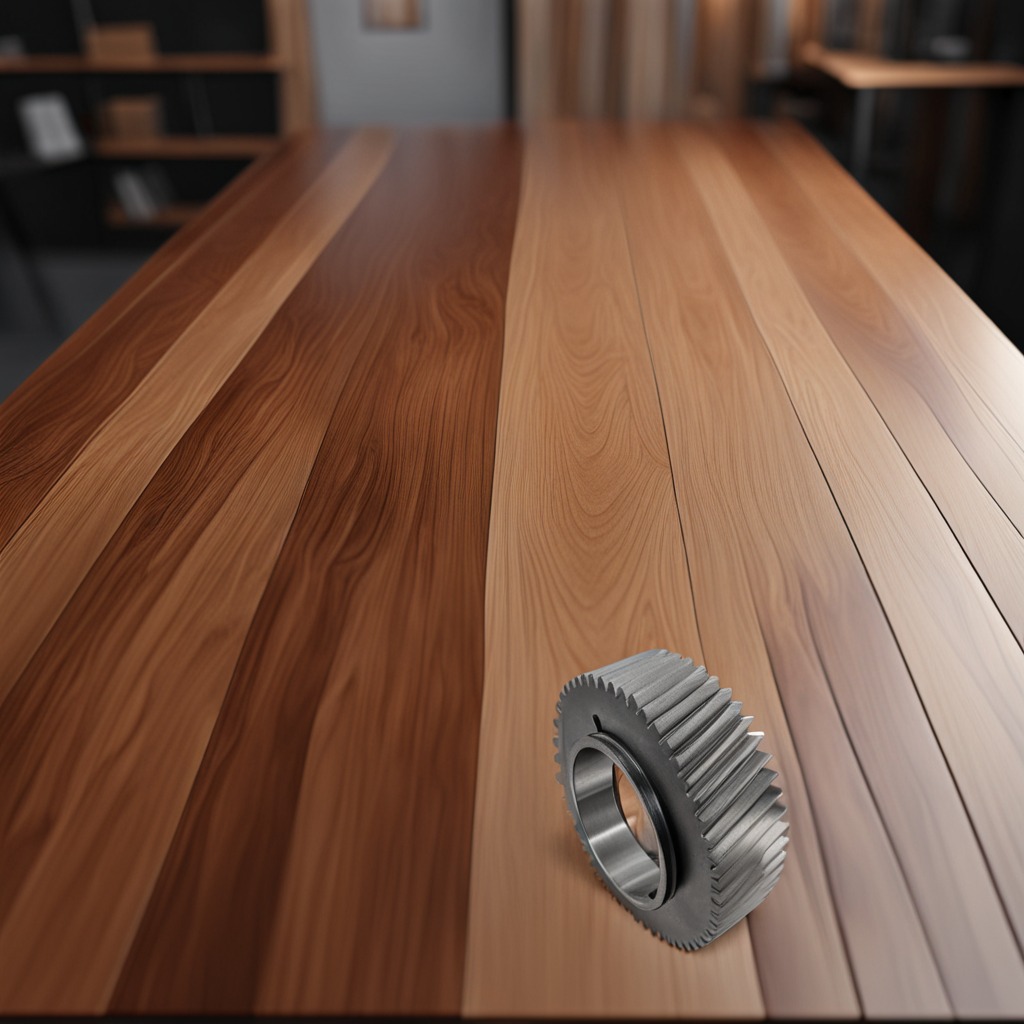
A steel gear with teeth lies on a wooden table in a carpentry studio.